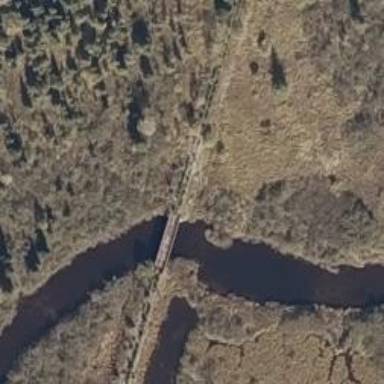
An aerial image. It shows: Disused railway bridge.